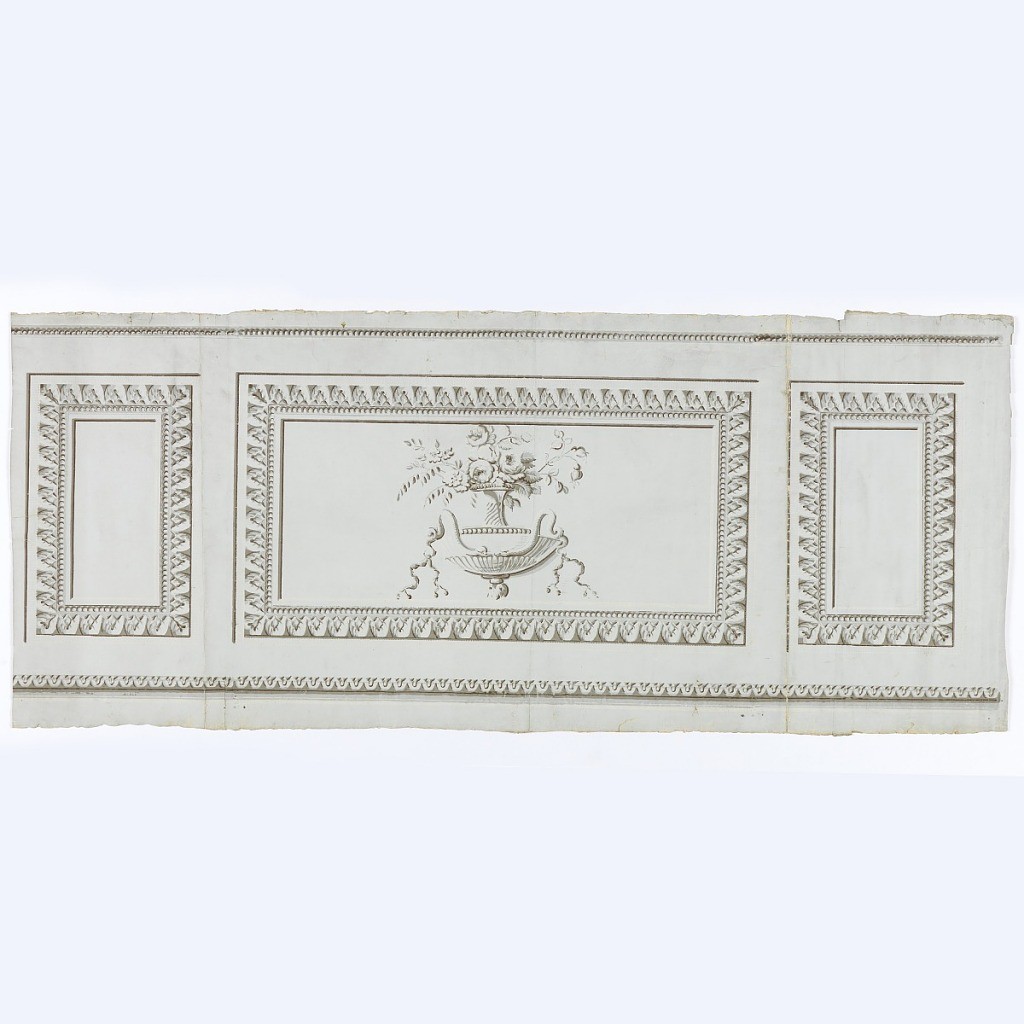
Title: Dado
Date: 1790–1825
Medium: Block-printed on handmade paper
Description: Inset panel dado on robin's egg blue ground alternating large horizontal rectangle panels and smaller vertical rectangle.  Panels outlined in foliate "molding" and beading.  Row of beading top, foliate bottom, shades of gray-brown.  Central motif of flowers in urn in dish with snake handles.

H# 630